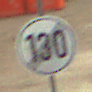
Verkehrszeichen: EndeGeschwindigkeit130
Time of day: MorningAfternoon
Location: Outdoor (Suburban)
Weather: PartlyCloudy
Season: NotSpecified
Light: Natural